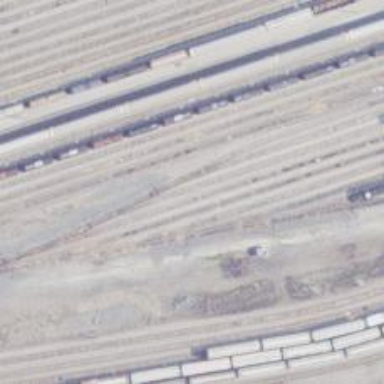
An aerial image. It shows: Railway yard.